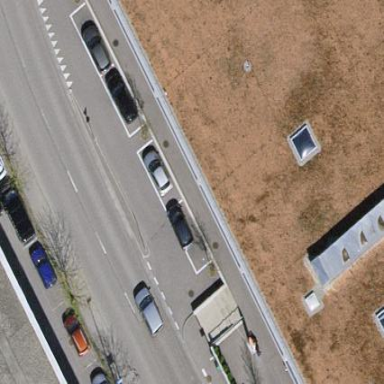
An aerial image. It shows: Parking lane designated for parking.